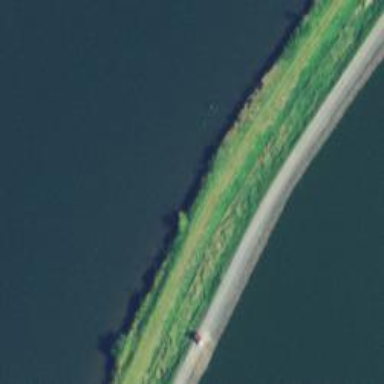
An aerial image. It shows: Path.